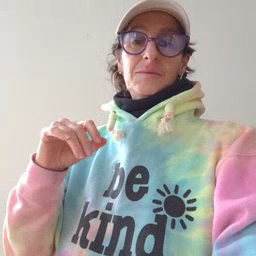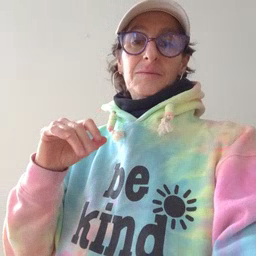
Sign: cloud